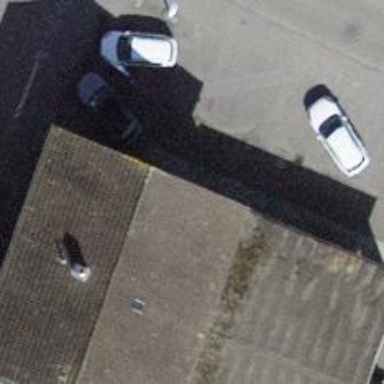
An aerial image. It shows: Car repair shop.